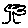
Label: tree